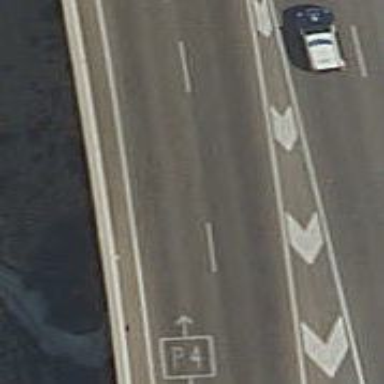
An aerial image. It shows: Rumble strip for traffic calming.